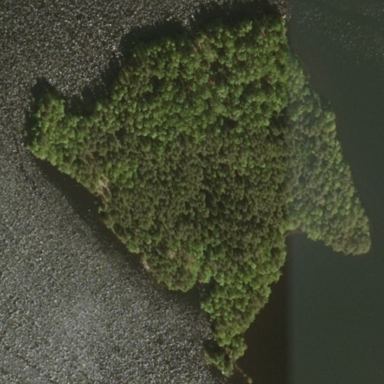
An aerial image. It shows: Island.